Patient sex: M
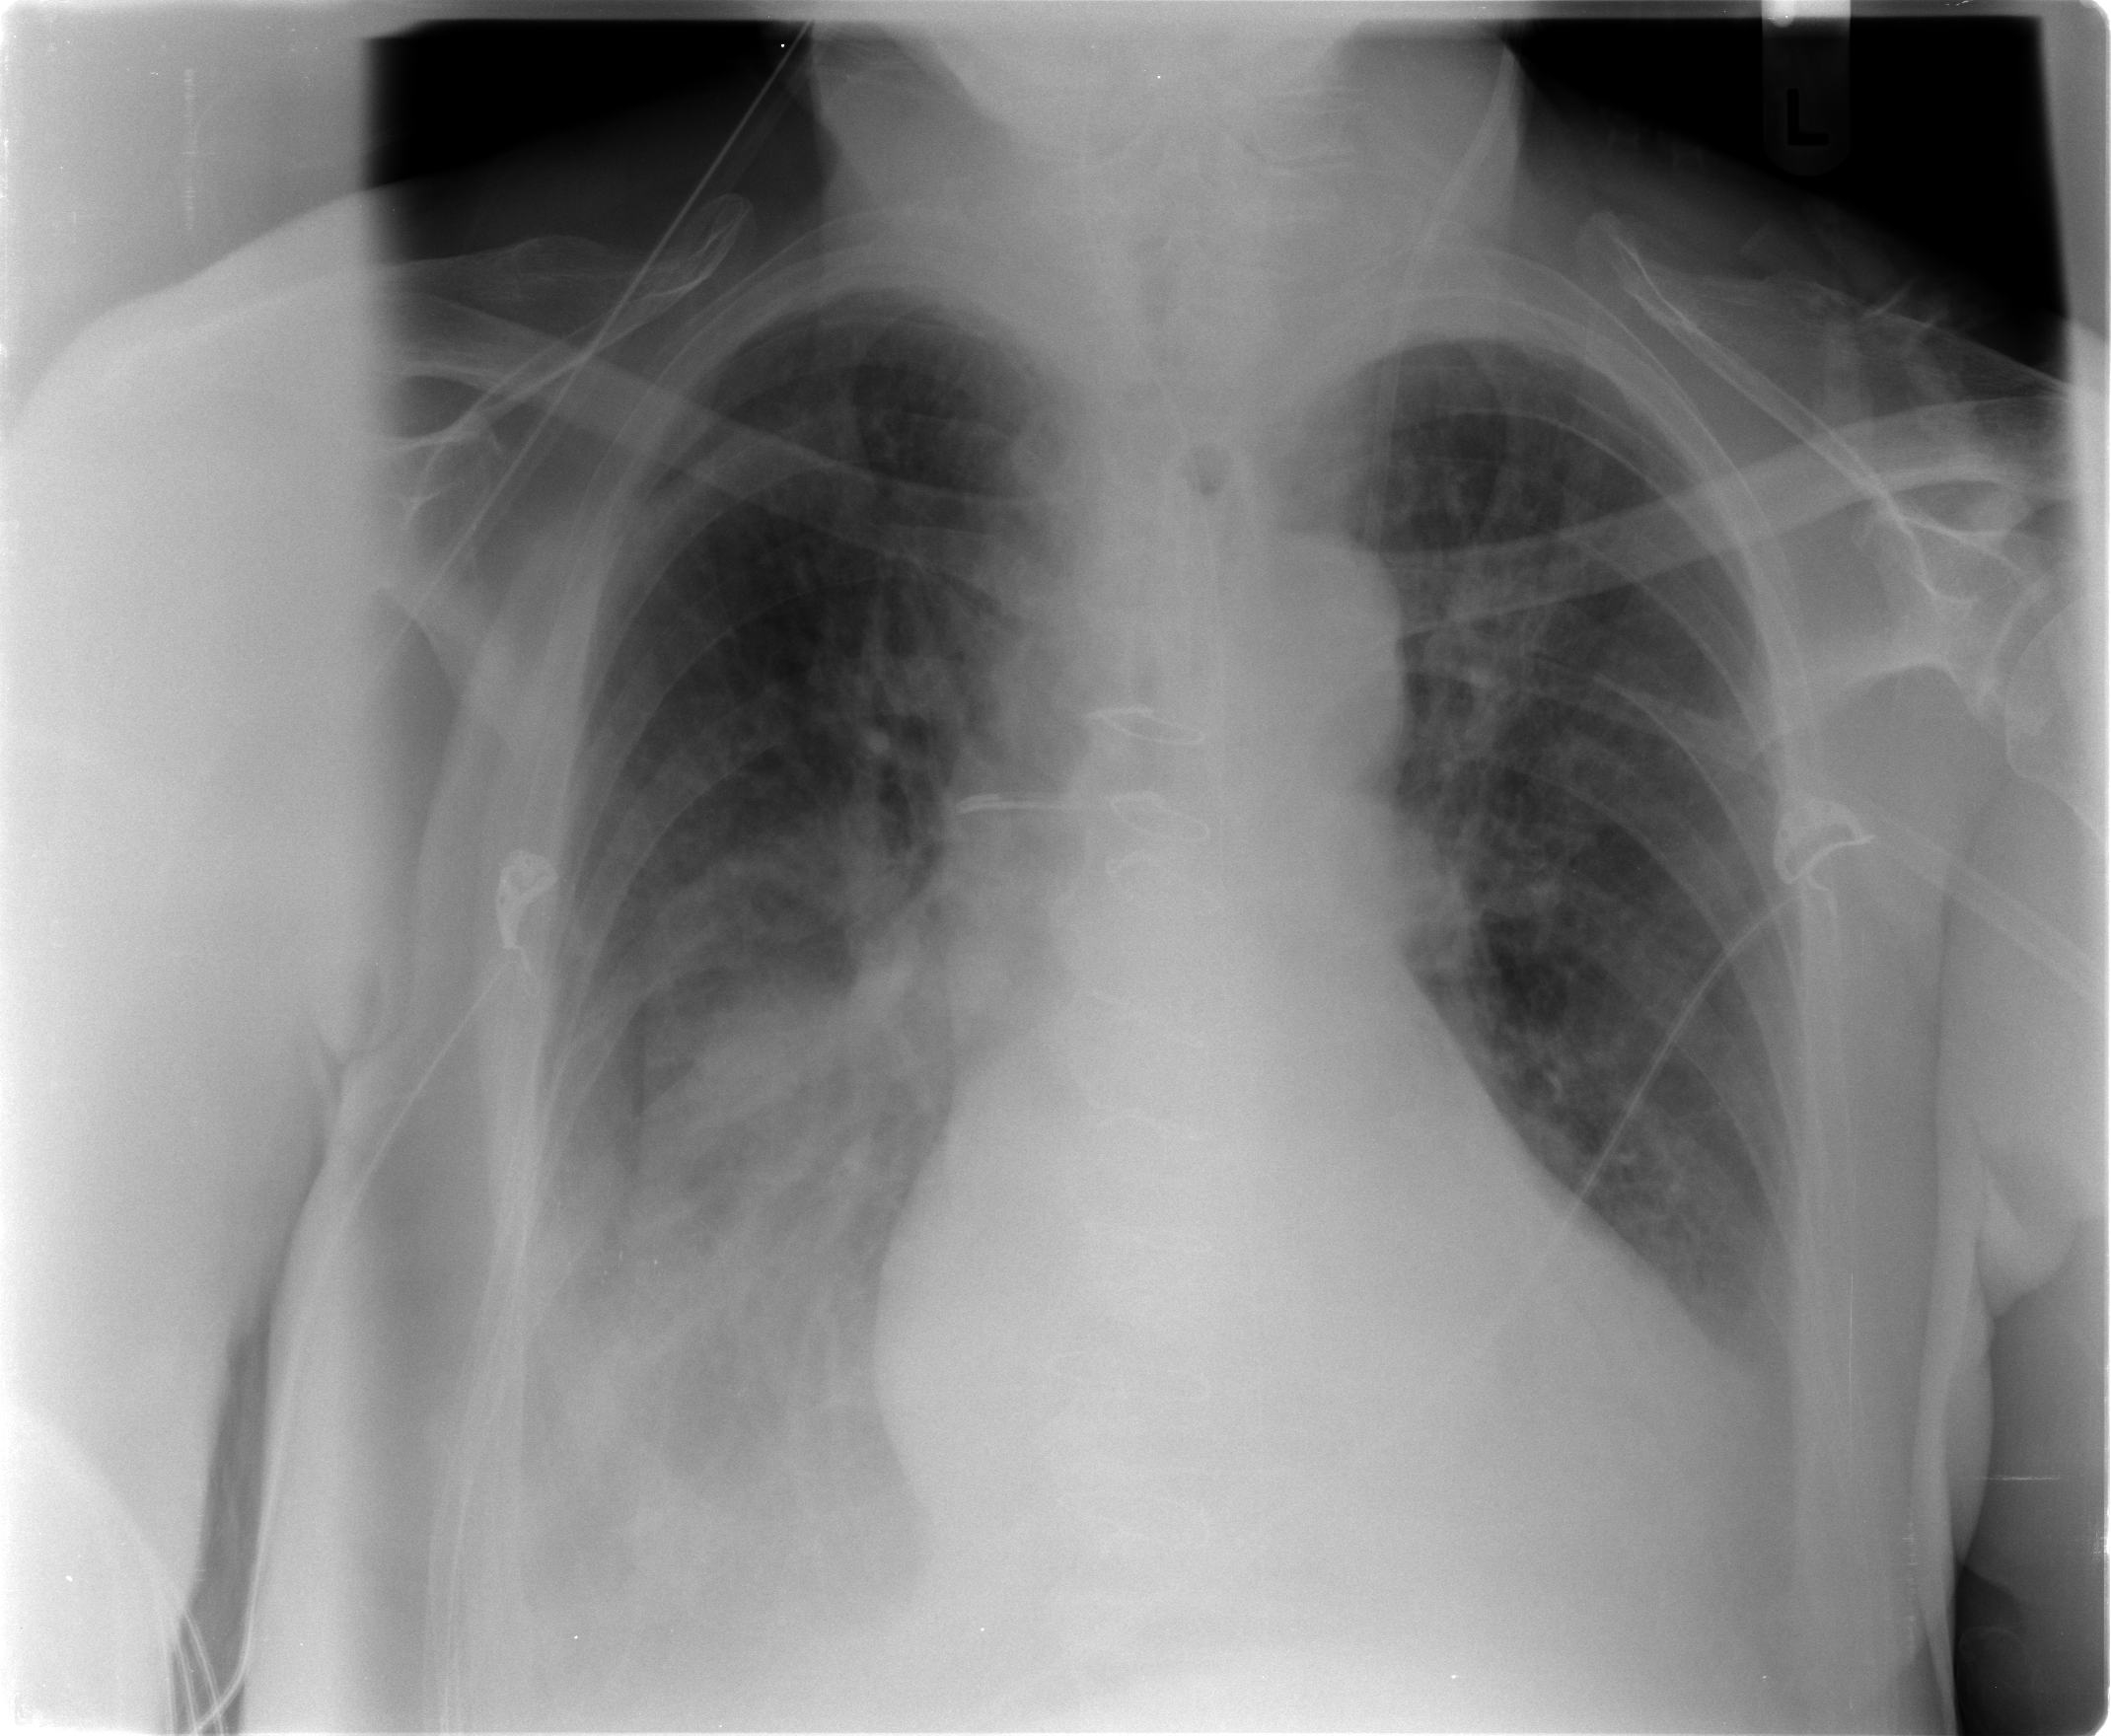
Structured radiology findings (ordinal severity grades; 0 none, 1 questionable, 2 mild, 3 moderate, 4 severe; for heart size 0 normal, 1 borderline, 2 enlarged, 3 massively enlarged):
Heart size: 1
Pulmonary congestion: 2
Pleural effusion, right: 2
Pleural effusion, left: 1
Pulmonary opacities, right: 1
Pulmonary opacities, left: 0
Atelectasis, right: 2
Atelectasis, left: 2